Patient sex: F
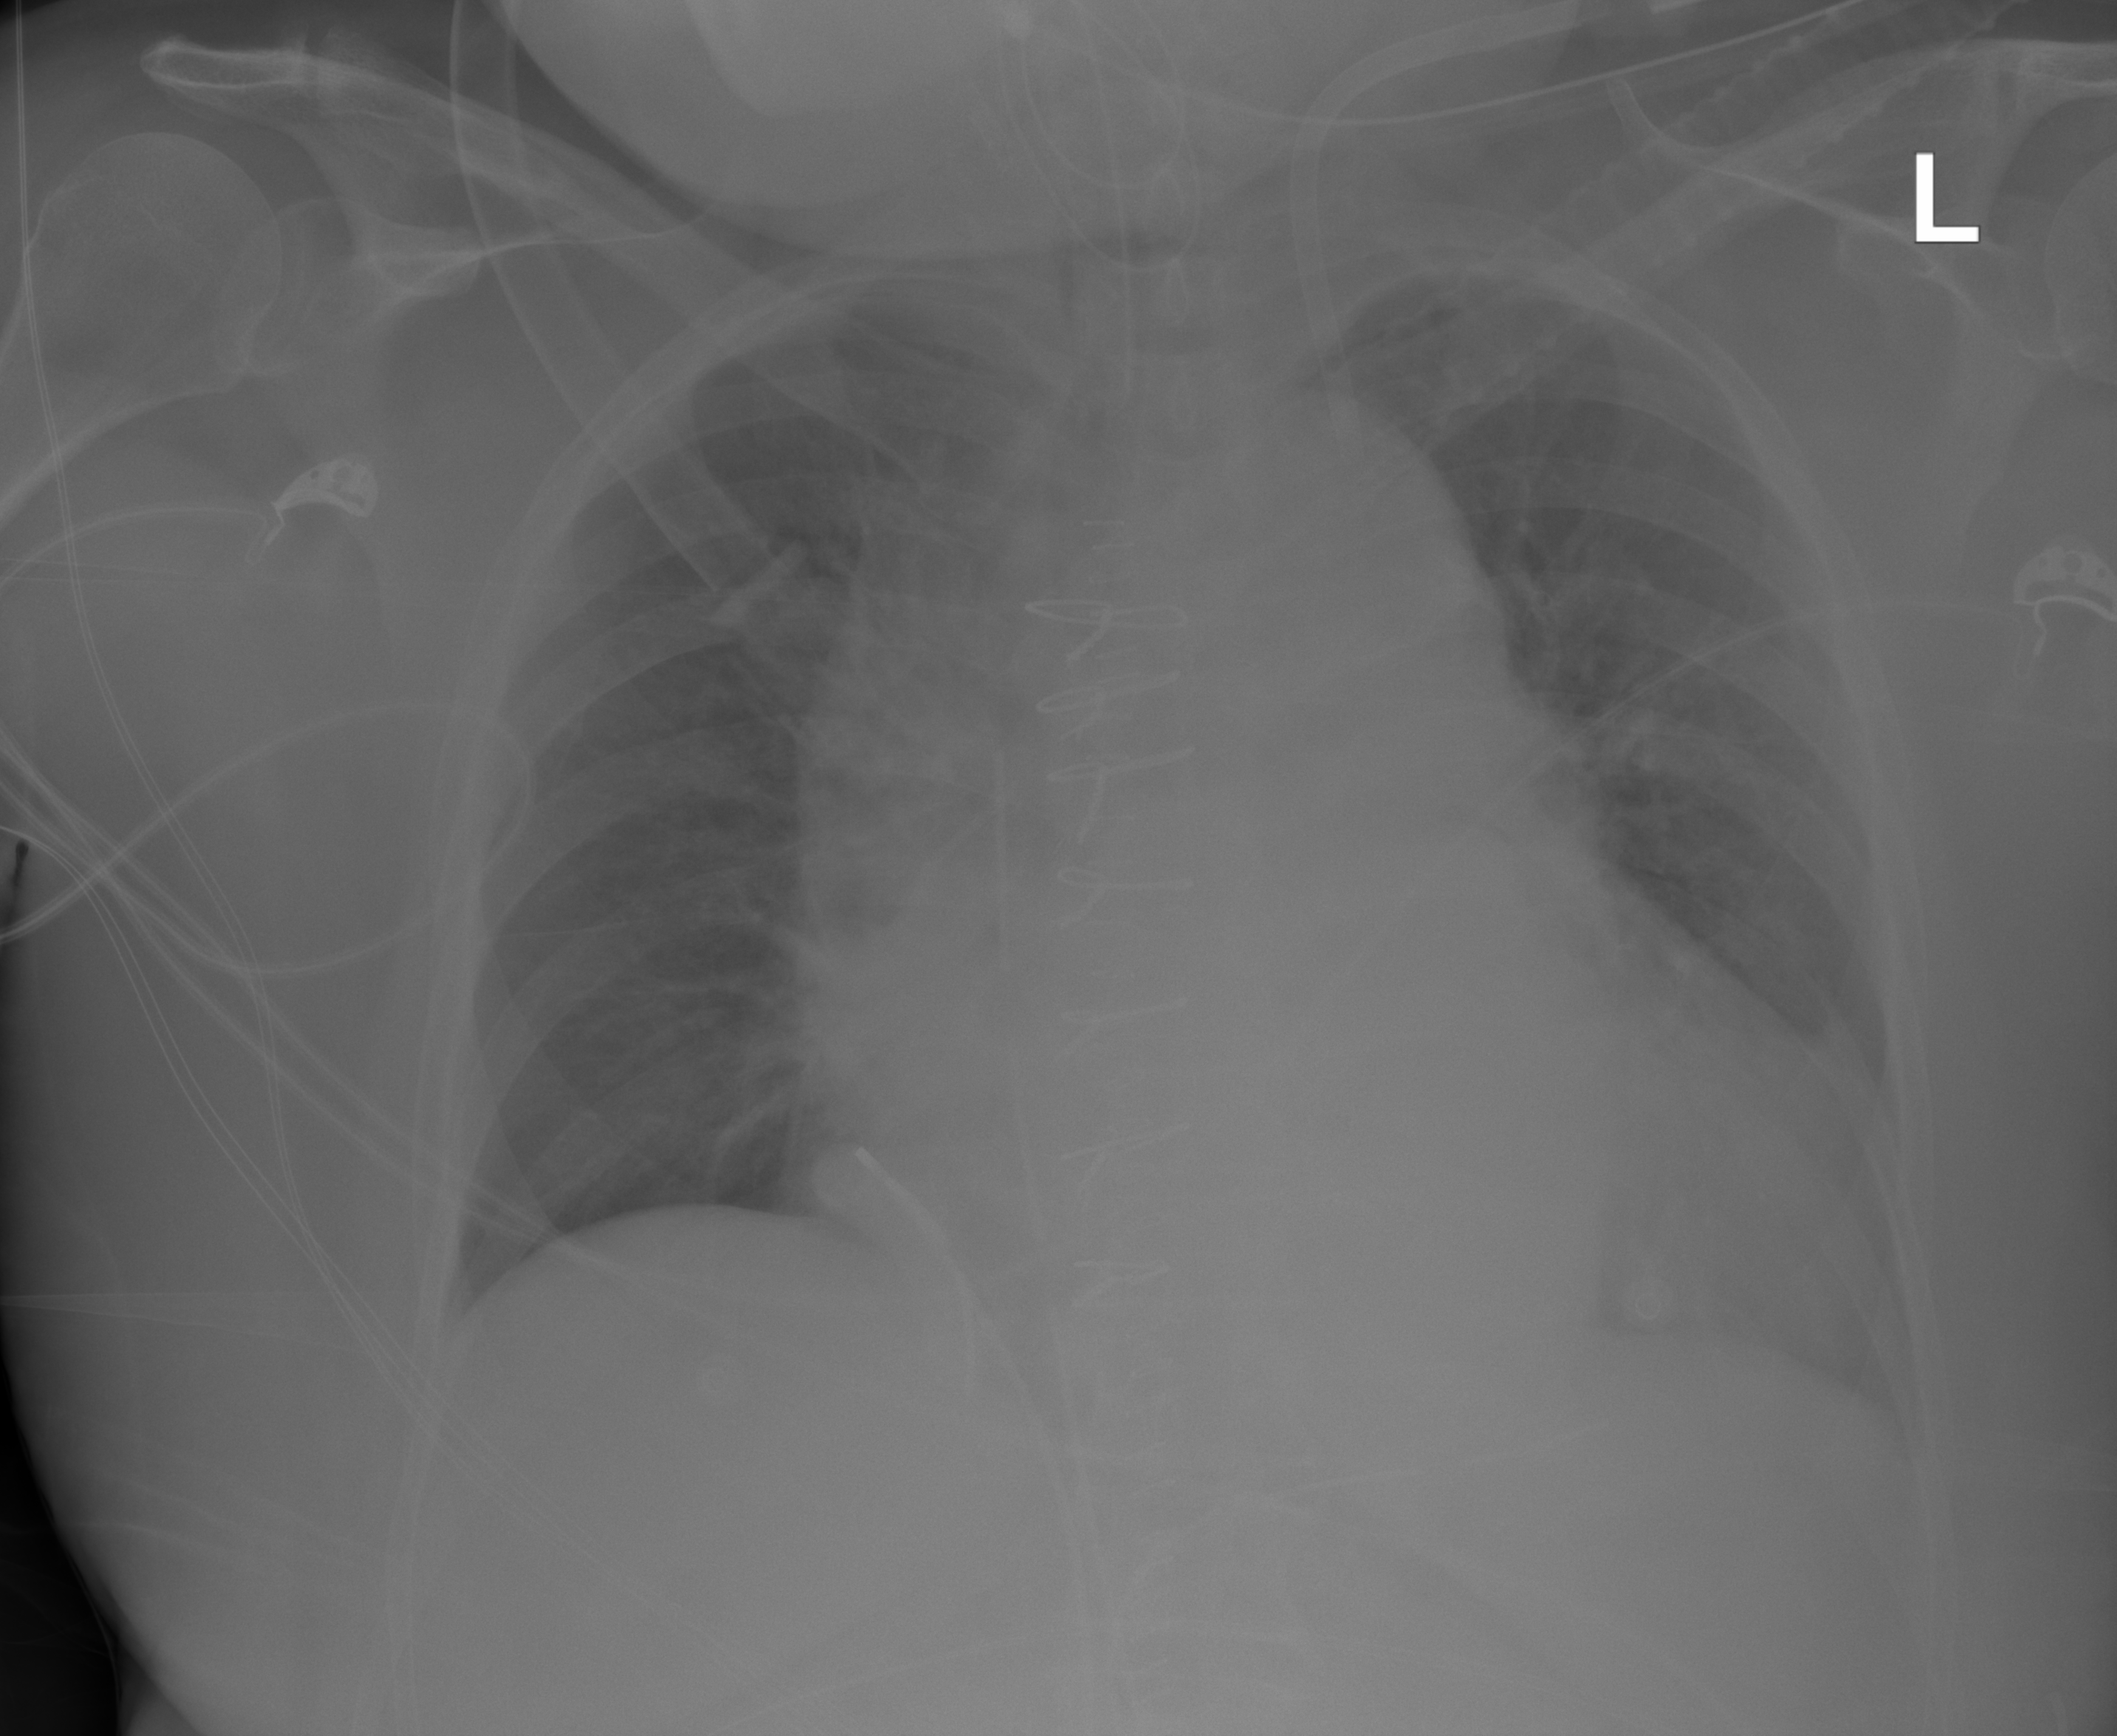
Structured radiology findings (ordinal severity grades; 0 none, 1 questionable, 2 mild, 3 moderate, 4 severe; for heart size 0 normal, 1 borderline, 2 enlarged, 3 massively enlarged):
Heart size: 2
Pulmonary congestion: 2
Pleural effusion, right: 0
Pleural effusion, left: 1
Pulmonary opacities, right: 0
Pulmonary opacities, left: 0
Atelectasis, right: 0
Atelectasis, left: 2